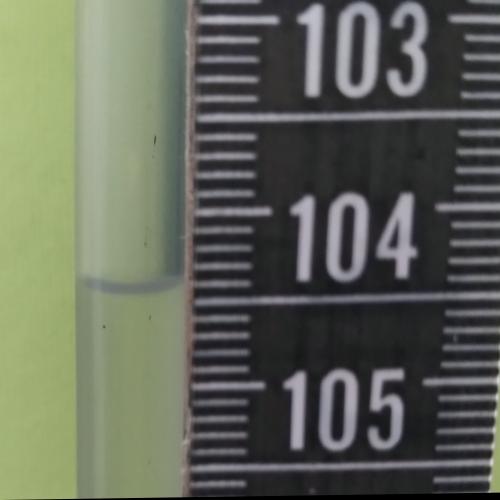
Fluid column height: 104.4 cm